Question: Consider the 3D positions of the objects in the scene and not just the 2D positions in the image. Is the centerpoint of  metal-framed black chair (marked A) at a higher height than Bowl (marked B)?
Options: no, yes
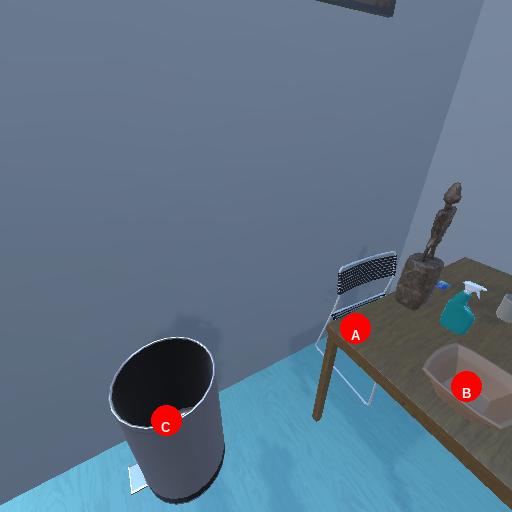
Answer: no